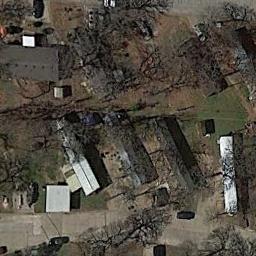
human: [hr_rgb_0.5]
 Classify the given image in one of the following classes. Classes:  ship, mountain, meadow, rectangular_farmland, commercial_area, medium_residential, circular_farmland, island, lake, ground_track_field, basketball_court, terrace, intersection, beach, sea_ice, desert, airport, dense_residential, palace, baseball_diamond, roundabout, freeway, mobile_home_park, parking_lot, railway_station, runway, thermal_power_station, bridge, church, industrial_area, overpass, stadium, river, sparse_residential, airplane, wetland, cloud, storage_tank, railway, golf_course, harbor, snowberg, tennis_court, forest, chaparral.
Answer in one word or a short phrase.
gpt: mobile_home_park